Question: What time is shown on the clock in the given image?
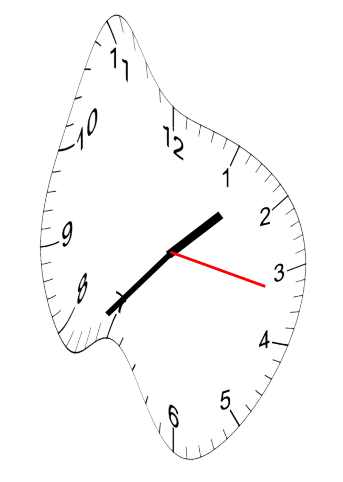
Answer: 01:37:17